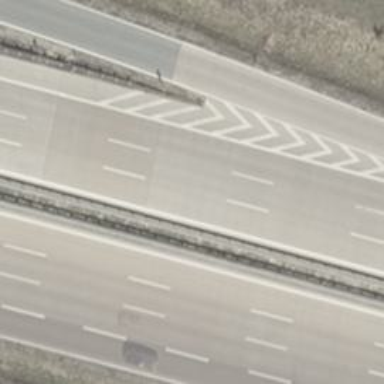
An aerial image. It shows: Motorway with concrete surface.